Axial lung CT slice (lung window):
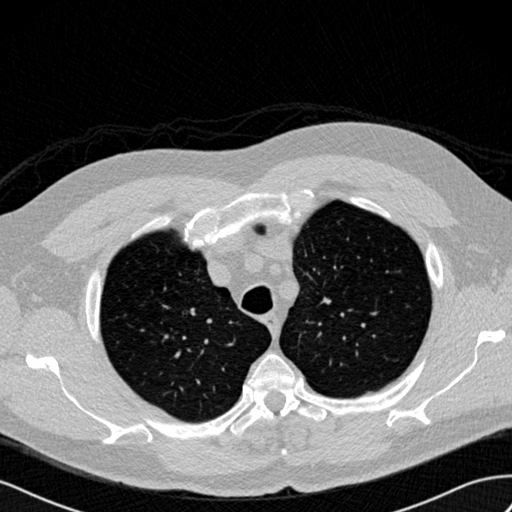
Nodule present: no